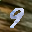
Label: 9